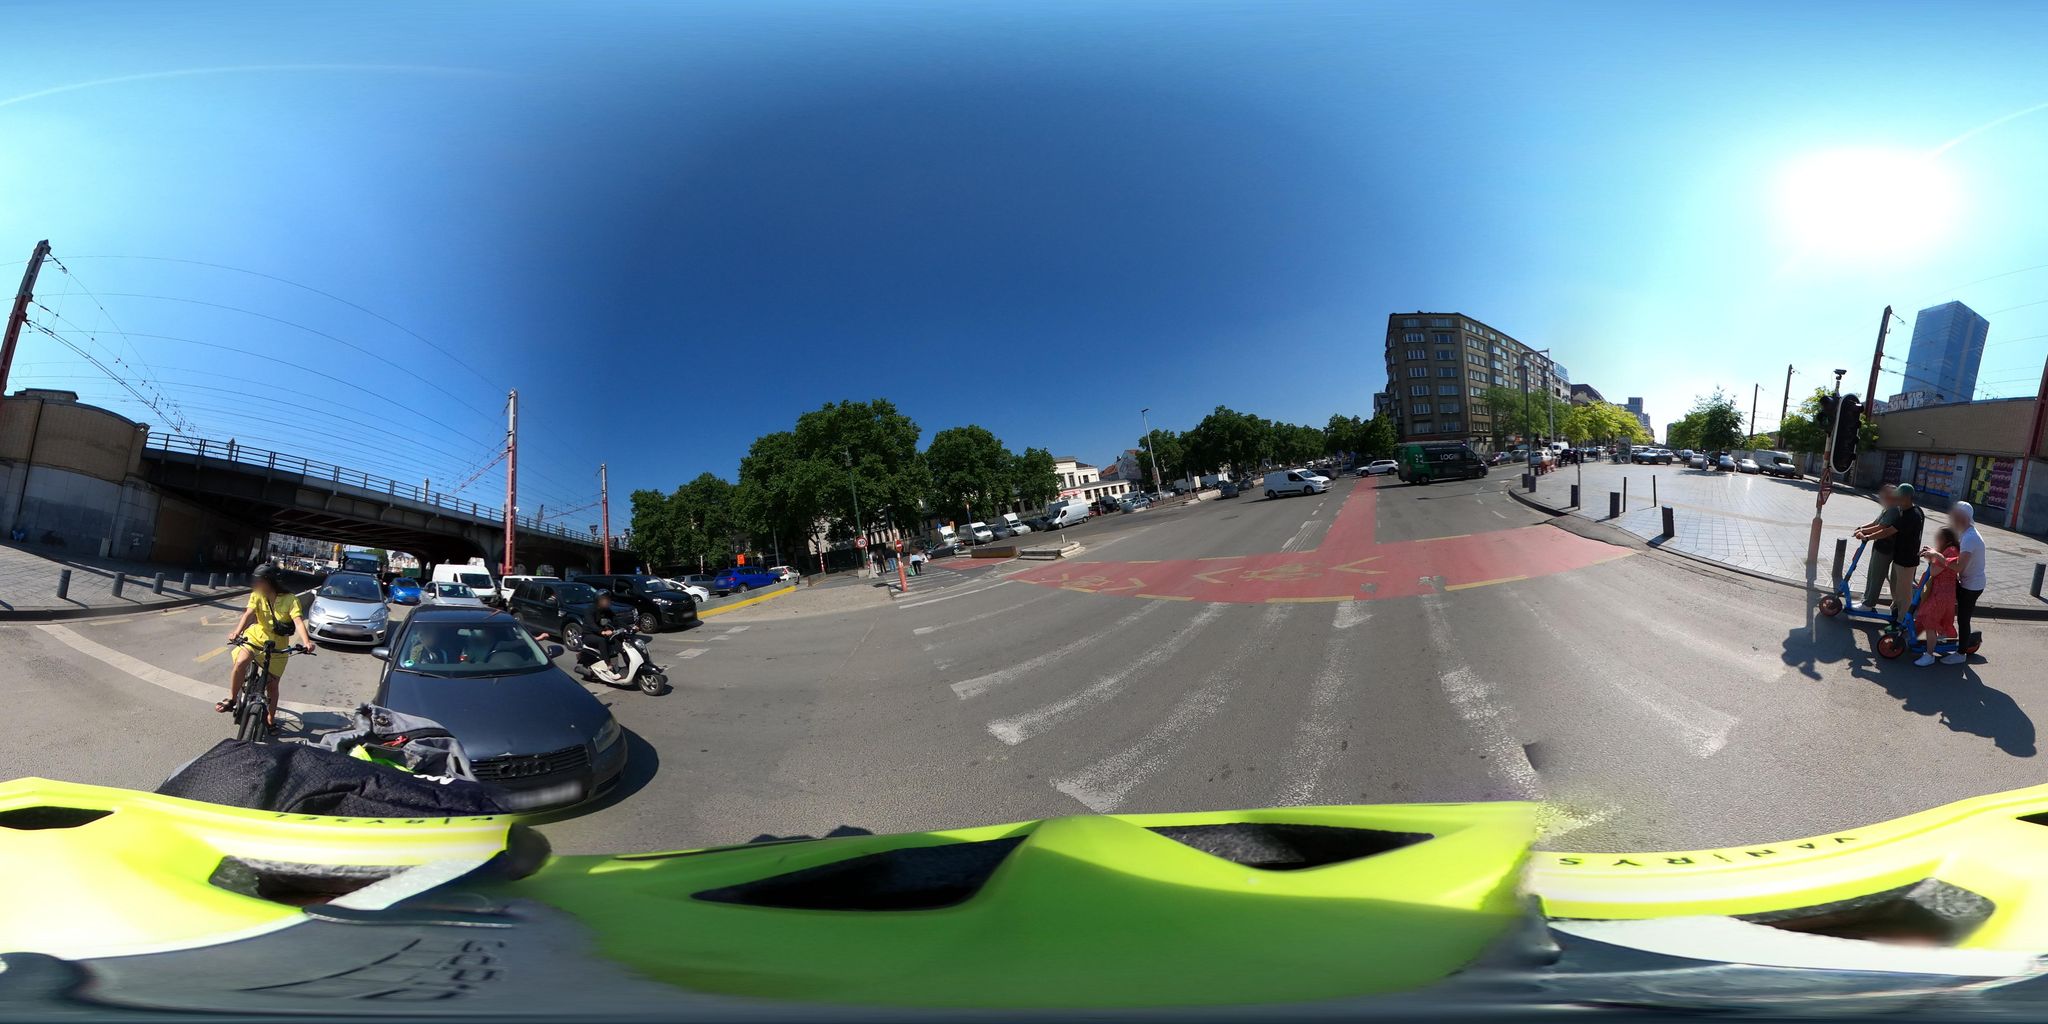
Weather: clear
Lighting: day
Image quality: good
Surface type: cycling surface
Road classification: cycleway
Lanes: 3
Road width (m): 2.5
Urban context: urban centre
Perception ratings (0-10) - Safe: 0.49, Lively: 2.17, Beautiful: 1.52, Boring: 1.24, Depressing: 2.46, Wealthy: 1.36